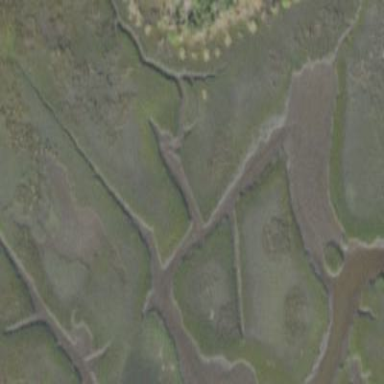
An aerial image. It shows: Marshy wetland area.